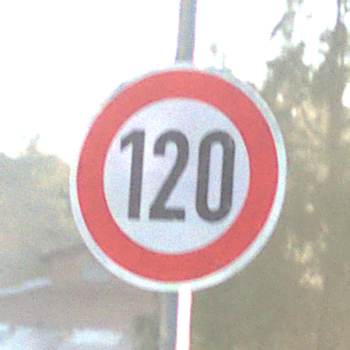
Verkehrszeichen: Geschwindigkeit120
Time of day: SunriseSunset
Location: Outdoor (Nature)
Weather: Clear
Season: NotSpecified
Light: Natural